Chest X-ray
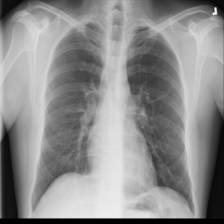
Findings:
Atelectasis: negative
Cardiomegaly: negative
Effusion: negative
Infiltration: positive
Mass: negative
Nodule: negative
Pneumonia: negative
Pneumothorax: negative
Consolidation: negative
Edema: negative
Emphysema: negative
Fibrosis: negative
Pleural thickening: negative
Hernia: negative